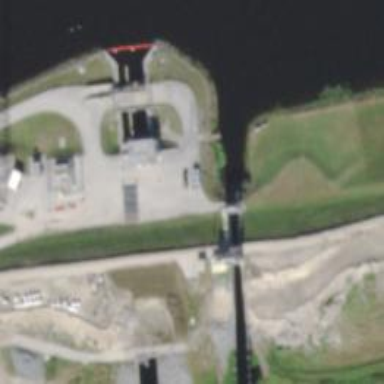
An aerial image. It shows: Lock gate on waterway.